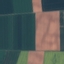
Land use / land cover: AnnualCrop